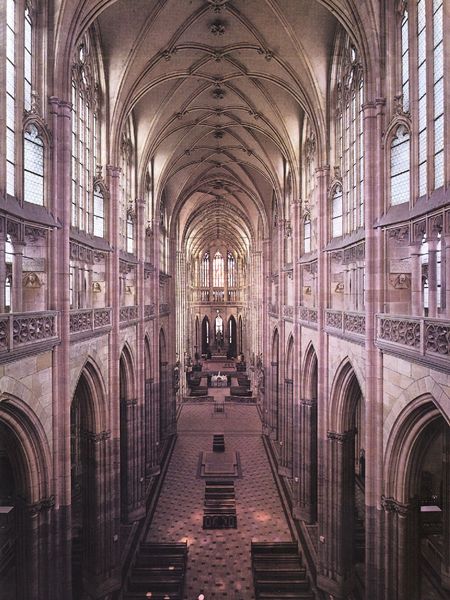
Titel: Veitsdom in Prag
Standort: Prag, Veitsdom (EU - Tschechische Republik)
Schlagwörter: fenster, stein, kirche, decke, gotik, bilder, bogen, bank, empore, pilaster, stuck, halle, gang, gewölbe, kreuz, altar, bänke, fries, mittelschiff, gotisch, altarraum, streben, barok, bogenfenster, sitzbänke, absis, strebebögen, barrok, barokk